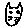
Label: cat